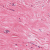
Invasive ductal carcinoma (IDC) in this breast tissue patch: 0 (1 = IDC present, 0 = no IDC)